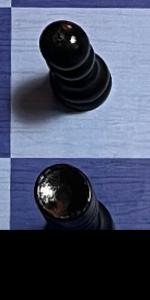
Label: Rook_Black